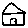
Label: house